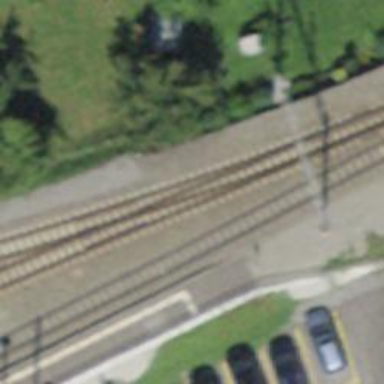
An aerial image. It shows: Narrow-gauge railway with electrified contact line.